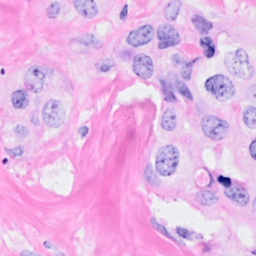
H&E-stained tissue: Breast